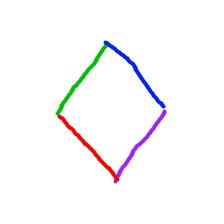
Shape: rhombus